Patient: sex F, age 41
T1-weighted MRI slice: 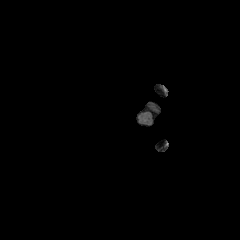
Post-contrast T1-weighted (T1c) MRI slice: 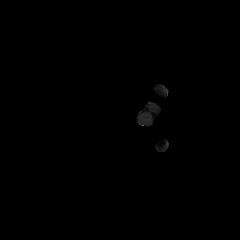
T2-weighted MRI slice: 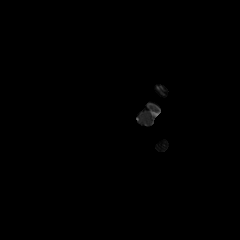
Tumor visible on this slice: no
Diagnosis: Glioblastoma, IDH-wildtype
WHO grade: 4